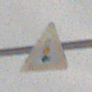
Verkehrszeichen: Lichtzeichenanlage
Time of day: MorningAfternoon
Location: Outdoor (Nature)
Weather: Overcast
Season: Winter
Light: Natural